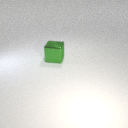
large green metal cube